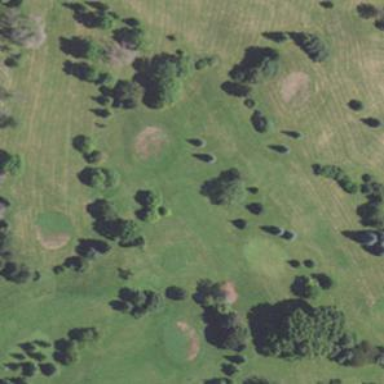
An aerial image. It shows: Golf course.